Field crop: maize
Growth stage: 2
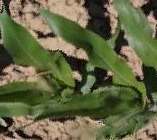
Species: maize